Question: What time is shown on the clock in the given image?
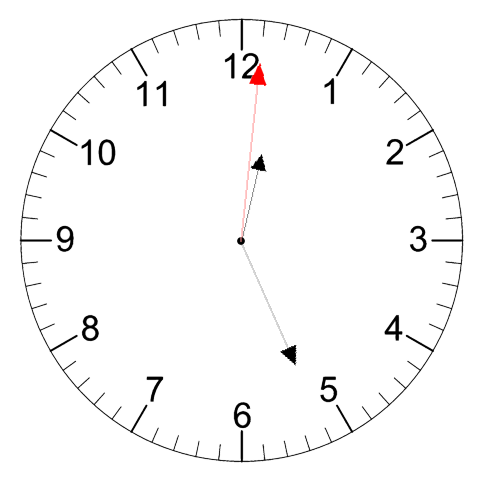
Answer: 12:26:01